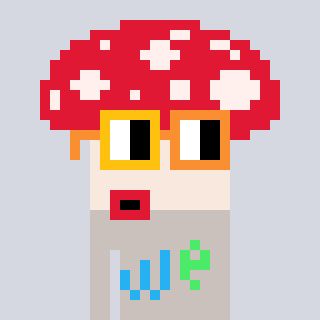
a pixel art character with square yellow and orange glasses, a mushroom-shaped head and a foggrey-colored body on a cool background